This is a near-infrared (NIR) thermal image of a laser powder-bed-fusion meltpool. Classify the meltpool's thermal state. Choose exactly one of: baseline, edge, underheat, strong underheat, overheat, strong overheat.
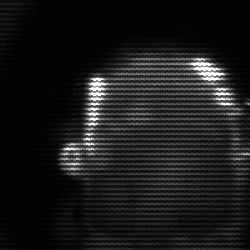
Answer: baseline